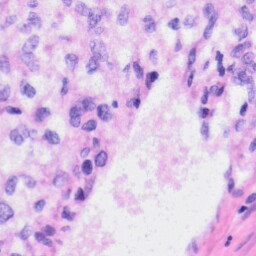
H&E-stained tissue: Liver